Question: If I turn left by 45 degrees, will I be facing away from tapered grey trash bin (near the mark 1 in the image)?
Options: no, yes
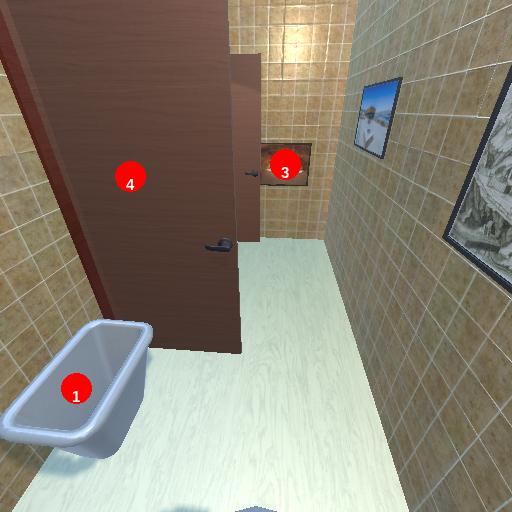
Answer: no